Field crop: maize
Growth stage: 2
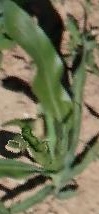
Species: maize